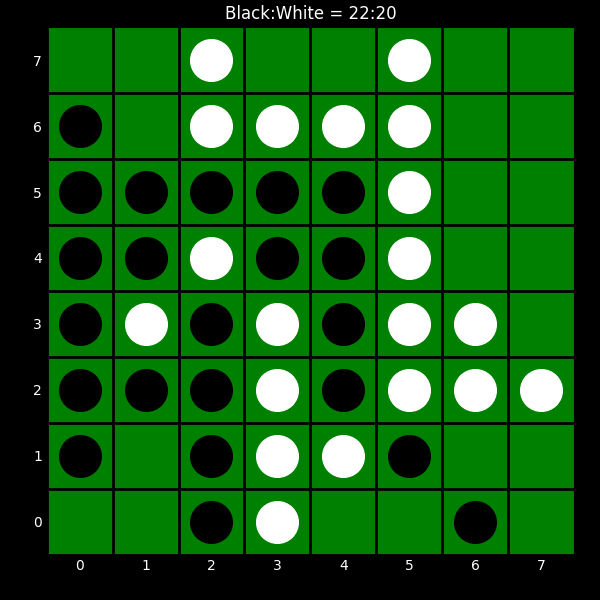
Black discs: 22
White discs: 20